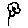
Label: flower